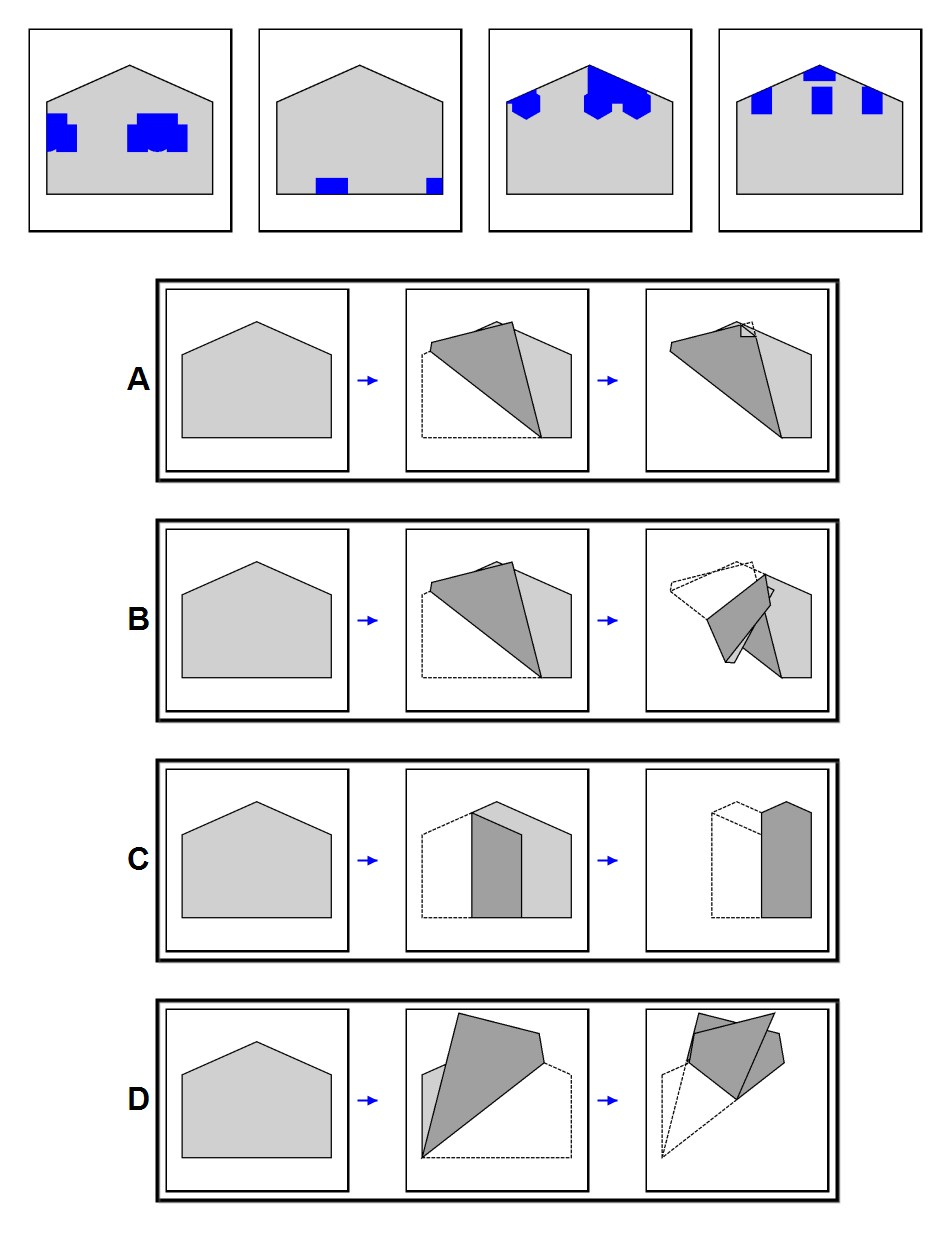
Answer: C